Question: I am getting an error while I try to generate a report from OpenERP.
'''
File "/home/target/projects/orthene/pentaho_reports/wizard/report_prompt.py", line 207, in _setup_parameters
report_parameters = proxy.report.getParameterInfo(proxy_argument)
File "/usr/lib/python2.7/xmlrpclib.py", line 1224, in __call__
return self.__send(self.__name, args)
File "/usr/lib/python2.7/xmlrpclib.py", line 1578, in __request
verbose=self.__verbose
File "/usr/lib/python2.7/xmlrpclib.py", line 1264, in request
return self.single_request(host, handler, request_body, verbose)
File "/usr/lib/python2.7/xmlrpclib.py", line 1297, in single_request
return self.parse_response(response)
File "/usr/lib/python2.7/xmlrpclib.py", line 1473, in parse_response
return u.close()
File "/usr/lib/python2.7/xmlrpclib.py", line 793, in close
raise Fault(**self._stack[0])
Fault: <Fault 0: 'Failed to invoke method getParameterInfo in class com.willowit.reporting.PentahoRenderer: Failed at query: SELECT name FROM res_partner WHERE customer=True'>
'''
Here is how my pentaho report design looks like:

The pentaho report designed version is 5.0.1-Stable
1. It is a JDBC connection with my local postgres database connection, which is a successful connection in report designer.
2. select_partner is a SQL query that fetches all the partner names to show in parameter.
> SELECT name FROM res_partner WHERE customer=True
1. PartnerQuery is a SQL query that fetches name,city,phone & email of customers SELECT name,city,phone,email FROM res_partner WHERE customer=True AND name=${partner} // ${partner} is a parameter defined
2. partner parameter is containing drop down selection of partners when we generate a report, it includes 2 point partner_query(which lists down all the partners) ![enter image description here][2] Report is working fine in Pentaho report designed & give output like this: But it is not working in OpenERP & getting an error as described on the very top.
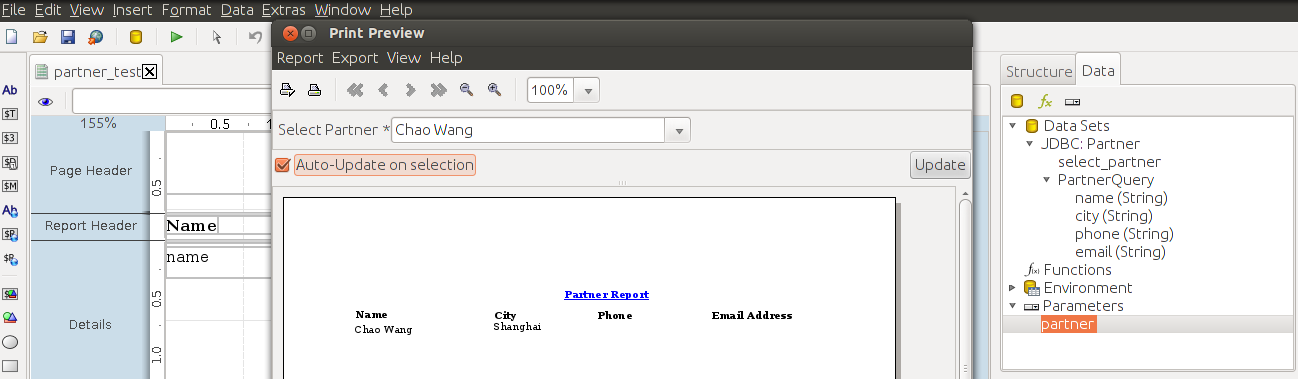
Answer: There was a wrong value of pentaho.postgres.password in OpenERP Settings->Technical->Parameters->System Parameters.
This issue was solved after applying correct password.